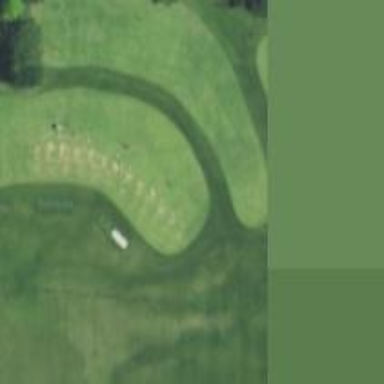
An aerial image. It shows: Grassy area designated as golf tee.